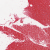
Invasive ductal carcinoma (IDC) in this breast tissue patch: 0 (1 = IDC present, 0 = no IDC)